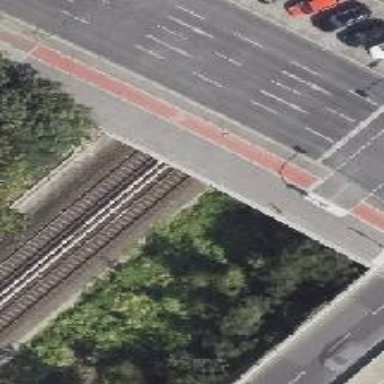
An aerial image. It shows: Footway area.